Field crop: maize
Growth stage: 2
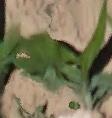
Species: maize